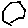
Label: hexagon